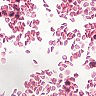
Metastatic tissue present: no